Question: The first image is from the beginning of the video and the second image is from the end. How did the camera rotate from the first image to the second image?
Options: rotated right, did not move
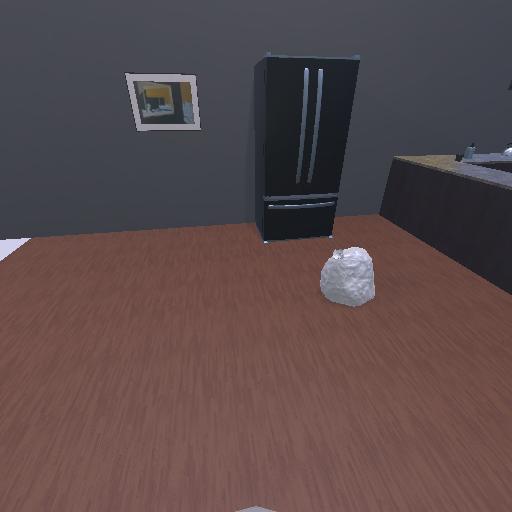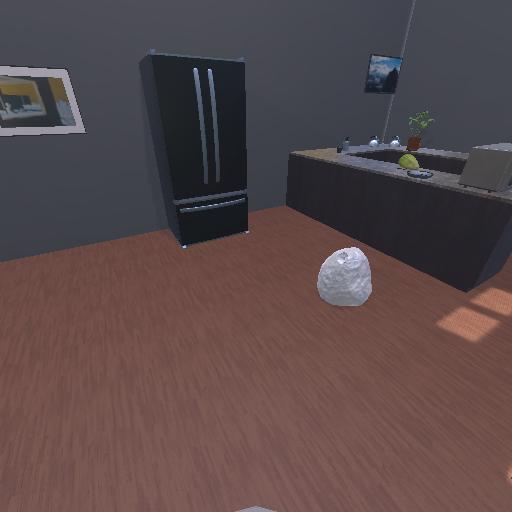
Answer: rotated right